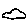
Label: cloud